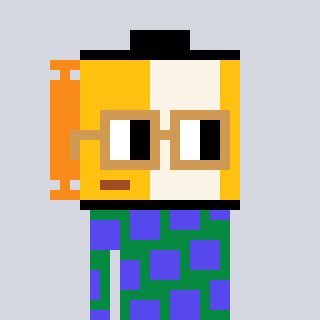
a pixel art character with square brown glasses, a film roll-shaped head and a green-colored body on a cool background